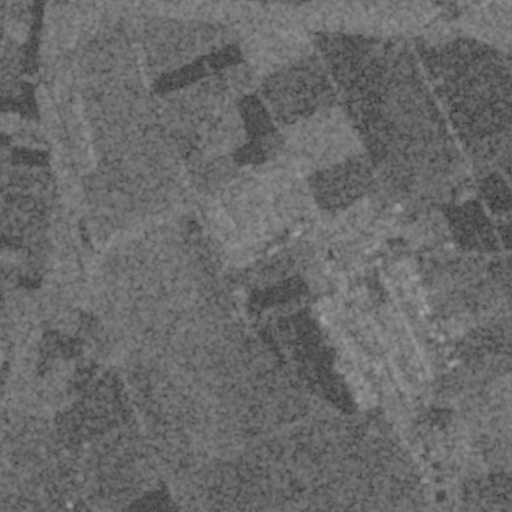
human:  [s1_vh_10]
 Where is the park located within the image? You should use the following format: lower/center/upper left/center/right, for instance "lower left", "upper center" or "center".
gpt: The park is located in the center right of the image.
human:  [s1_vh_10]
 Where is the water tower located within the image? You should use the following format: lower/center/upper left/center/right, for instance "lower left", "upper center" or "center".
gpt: The water tower is located in the lower right of the image.
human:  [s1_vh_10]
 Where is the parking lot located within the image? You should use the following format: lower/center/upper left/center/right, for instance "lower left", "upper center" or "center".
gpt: There is no parking lot in the image.

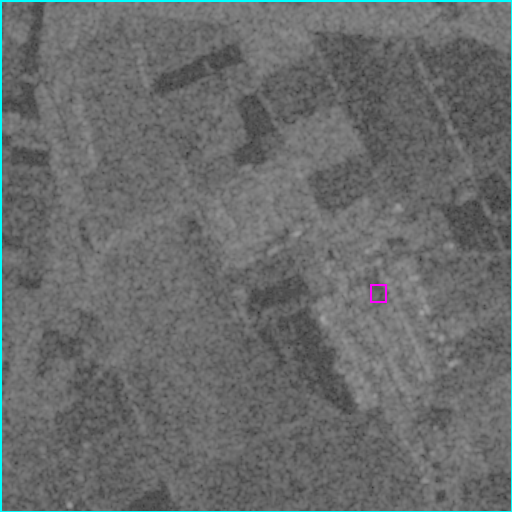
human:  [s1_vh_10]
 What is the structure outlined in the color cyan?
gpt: The structure outlined in cyan is a crop field.
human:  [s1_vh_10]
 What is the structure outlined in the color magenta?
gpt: The structure outlined in magenta is a park.
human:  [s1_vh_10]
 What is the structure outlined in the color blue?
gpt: There is no blue outline.